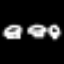
Label: mushroom